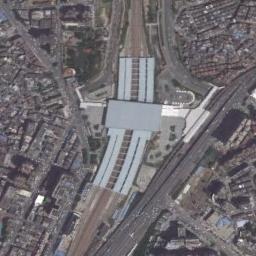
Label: railway_station